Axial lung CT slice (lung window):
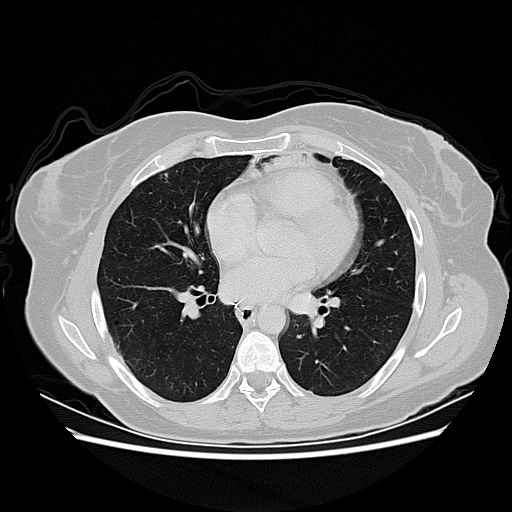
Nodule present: no